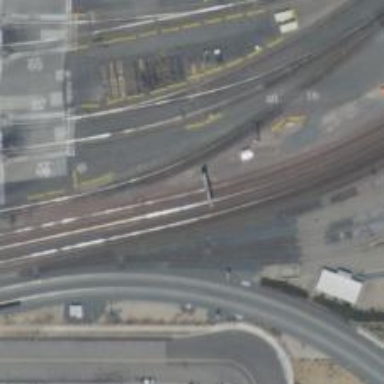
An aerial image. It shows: Railway signal.